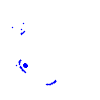
Particle: pion